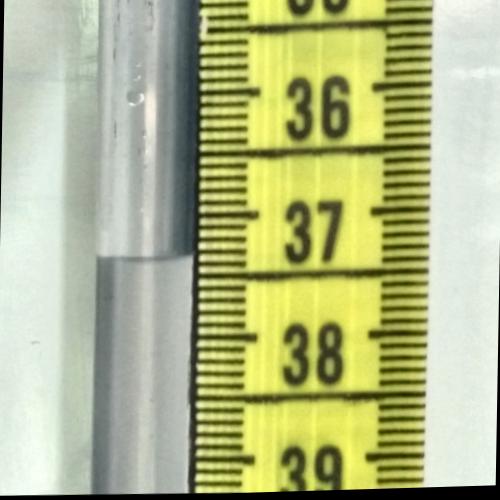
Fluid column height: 37.3 cm